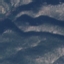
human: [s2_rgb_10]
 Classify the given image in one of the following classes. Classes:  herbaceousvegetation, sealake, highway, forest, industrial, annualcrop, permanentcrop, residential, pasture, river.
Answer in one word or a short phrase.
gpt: HerbaceousVegetation